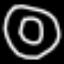
Label: donut